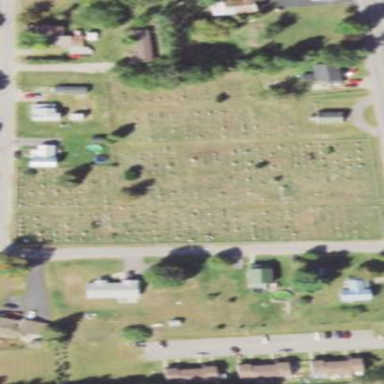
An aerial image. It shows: Cemetery.